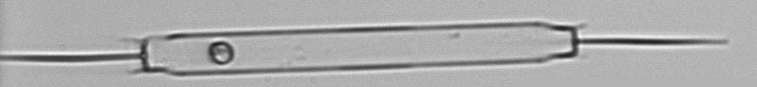
Label: Ditylum_brightwellii